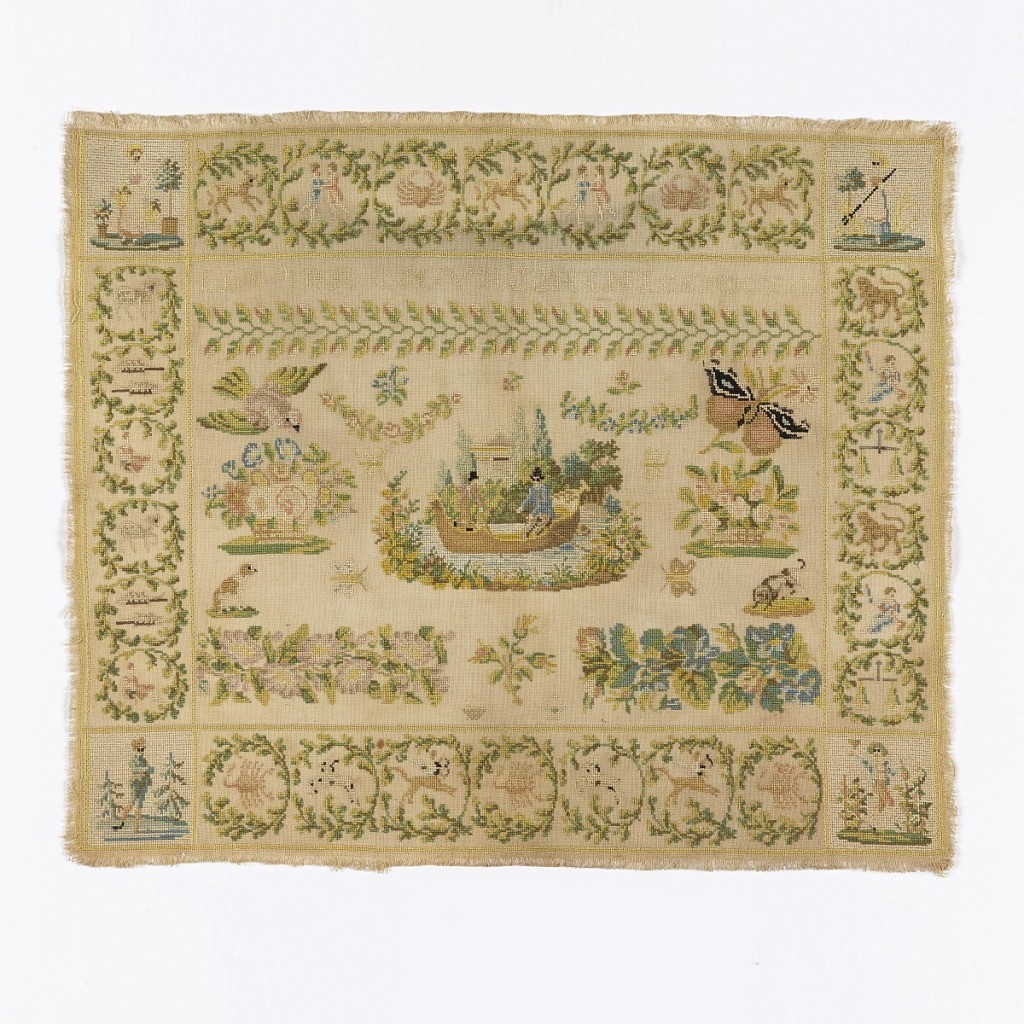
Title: Sampler
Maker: Elvira Giovacchini, Italian
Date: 1840
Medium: silk embroidery on cotton foundation Technique: embroidered in cross and double running stitches on a plain weave foundation
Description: Signature and floral motifs within 5.5 cm (2 3/16") border of the twelve Zodiac signs divided by season. In each corner is a picture of a person personifying one of the four seasons. Idea of Zodiac border continues from 15th-16th century woven tapestries.